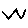
Label: zigzag